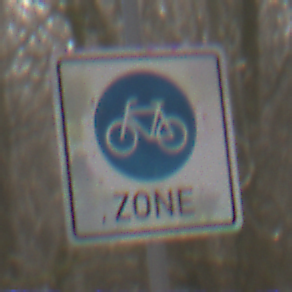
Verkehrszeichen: BeginnFahrradzone
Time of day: MorningAfternoon
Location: Outdoor (Nature)
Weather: Clear
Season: Winter
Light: Natural